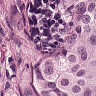
Metastatic tissue present: yes